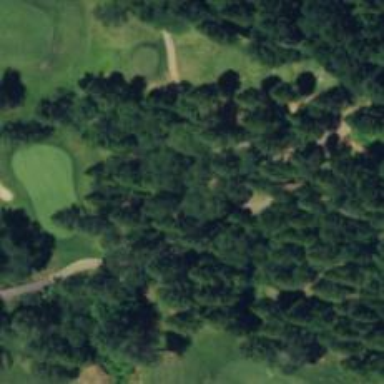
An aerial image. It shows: Service road designated as golf cart path.